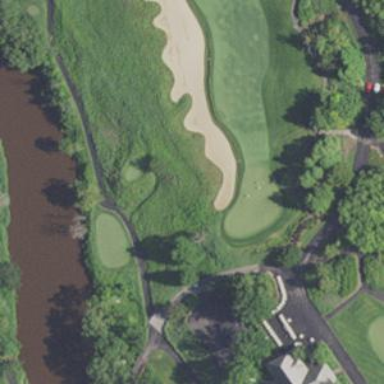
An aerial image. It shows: Sandy area is golf bunker.